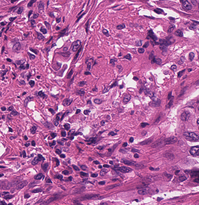
Tumor epithelial tissue: yes
Tumor-associated stroma tissue: yes
Normal tissue: no